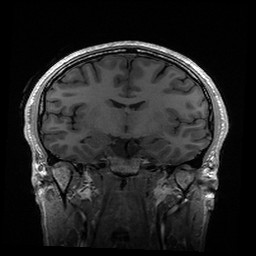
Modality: T1w
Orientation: coronal